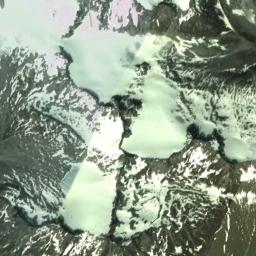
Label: snowberg